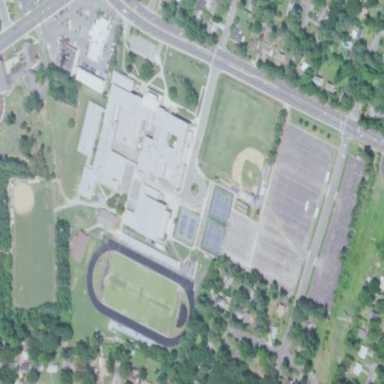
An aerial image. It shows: School.